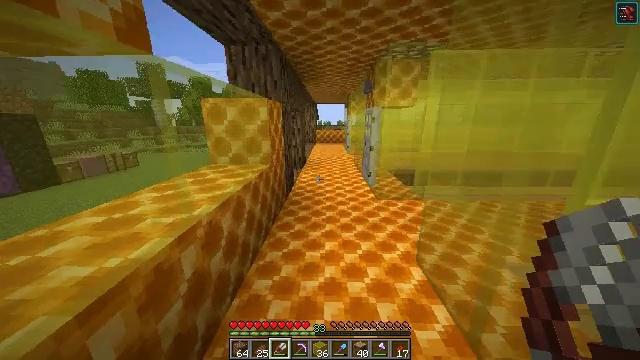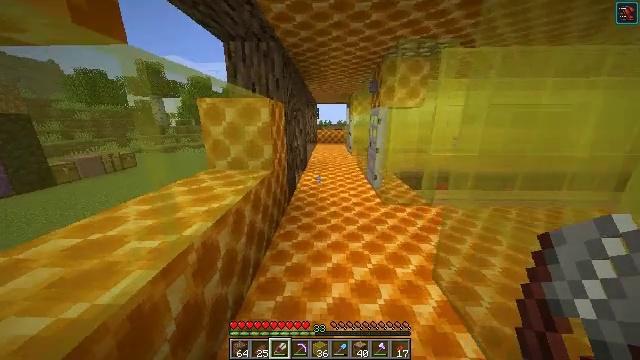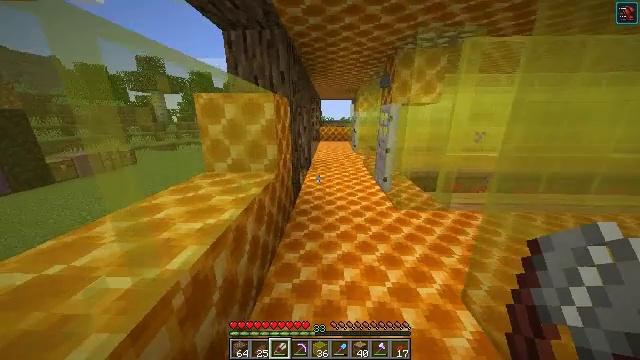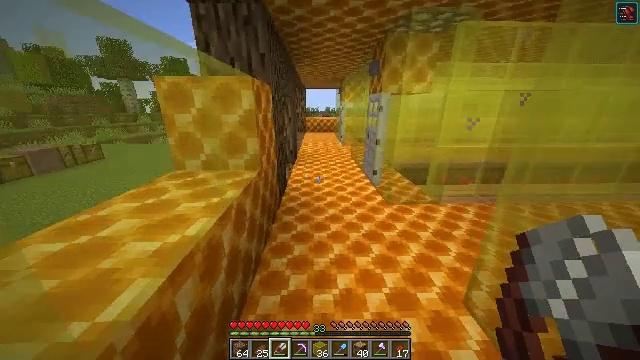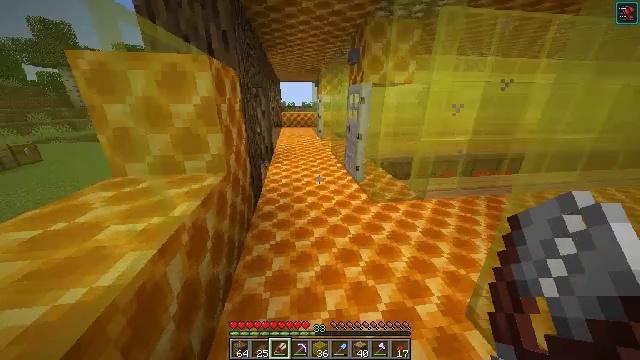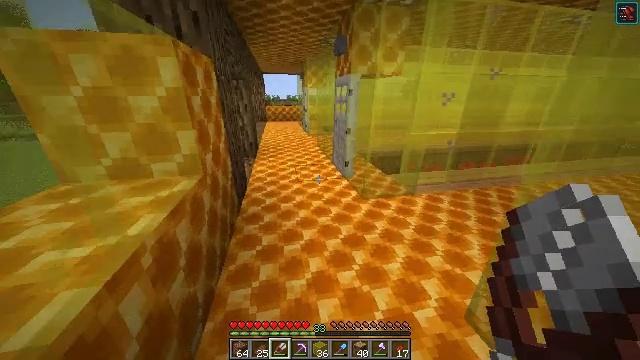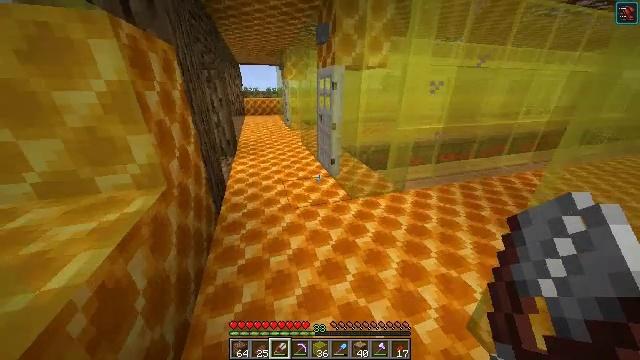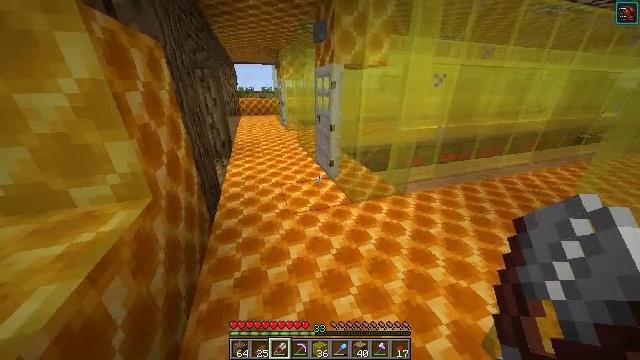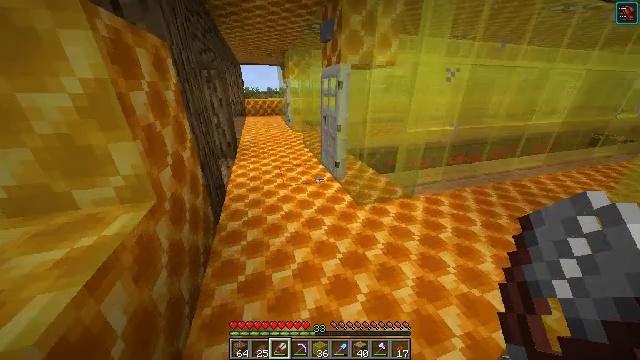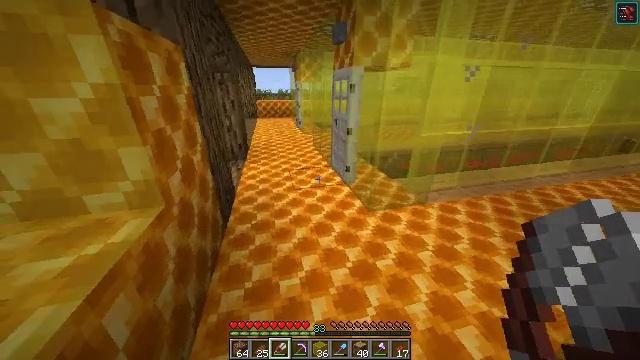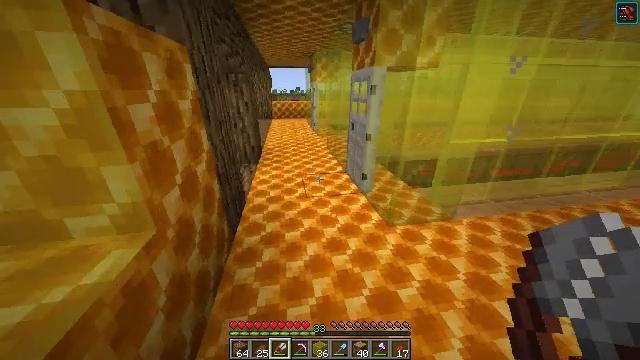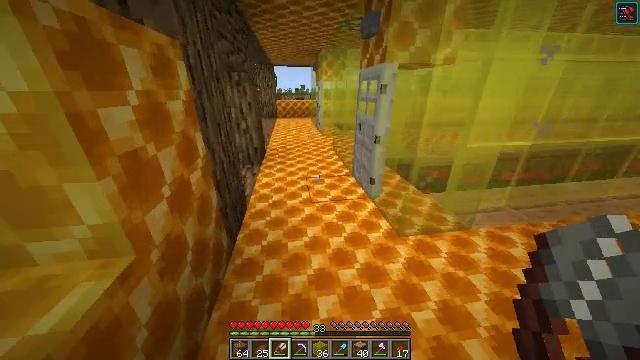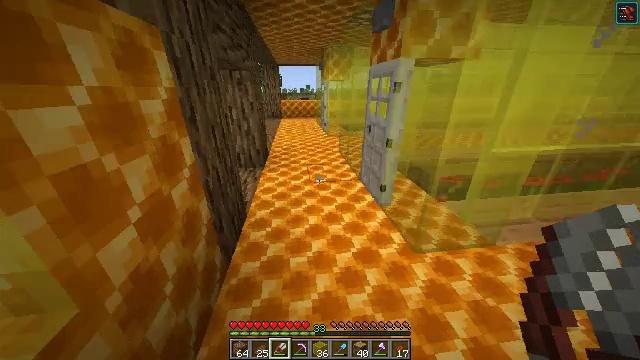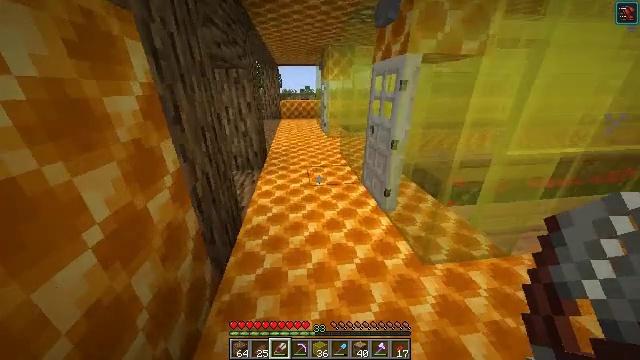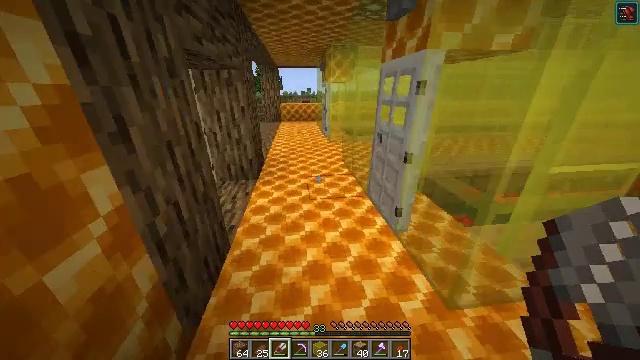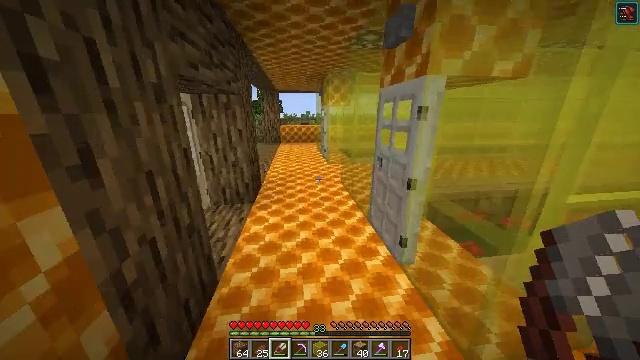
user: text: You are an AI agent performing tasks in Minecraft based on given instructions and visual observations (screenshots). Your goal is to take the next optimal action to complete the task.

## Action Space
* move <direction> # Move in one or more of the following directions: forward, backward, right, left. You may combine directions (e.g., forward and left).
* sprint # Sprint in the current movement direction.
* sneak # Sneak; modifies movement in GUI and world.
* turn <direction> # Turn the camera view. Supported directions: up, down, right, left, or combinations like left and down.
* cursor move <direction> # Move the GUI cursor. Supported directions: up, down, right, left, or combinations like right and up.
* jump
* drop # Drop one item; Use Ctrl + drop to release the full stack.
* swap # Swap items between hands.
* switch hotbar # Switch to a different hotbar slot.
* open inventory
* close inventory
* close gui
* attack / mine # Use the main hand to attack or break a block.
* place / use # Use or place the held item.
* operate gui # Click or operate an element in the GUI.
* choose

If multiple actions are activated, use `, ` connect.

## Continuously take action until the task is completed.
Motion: motion action
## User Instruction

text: Use 4 honeycombs to craft a honeycomb block.
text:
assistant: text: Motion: move forward and move left, attack / mine
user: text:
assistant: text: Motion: move forward, attack / mine
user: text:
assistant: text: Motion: move forward, turn right and down, attack / mine
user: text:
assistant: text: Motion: move forward, turn right and down, attack / mine
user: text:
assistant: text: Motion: move forward, turn right and down, attack / mine
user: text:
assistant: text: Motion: turn right and down, attack / mine
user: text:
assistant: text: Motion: turn right, attack / mine
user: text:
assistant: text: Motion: turn left, attack / mine
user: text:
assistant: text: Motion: move forward, turn left, attack / mine
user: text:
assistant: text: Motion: move forward, turn left, attack / mine
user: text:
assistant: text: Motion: move forward, turn left, attack / mine
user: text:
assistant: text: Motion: move forward, turn left, attack / mine
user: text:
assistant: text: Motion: move forward, attack / mine
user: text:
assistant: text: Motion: move forward, attack / mine
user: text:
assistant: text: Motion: move forward, turn up, attack / mine
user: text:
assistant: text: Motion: move forward, turn up, attack / mine
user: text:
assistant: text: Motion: move forward, turn left and down, attack / mine
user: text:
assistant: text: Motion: move forward, turn left and down, attack / mine
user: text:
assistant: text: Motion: move forward and move right, turn left and down, attack / mine
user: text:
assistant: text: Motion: move forward and move right, turn left and up, attack / mine
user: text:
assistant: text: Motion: move forward and move right, turn left, attack / mine
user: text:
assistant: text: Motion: move forward and move right, turn left, attack / mine
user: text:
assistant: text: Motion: turn left, attack / mine
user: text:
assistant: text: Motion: turn left, attack / mine
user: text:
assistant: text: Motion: turn left, attack / mine
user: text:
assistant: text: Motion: turn left, attack / mine
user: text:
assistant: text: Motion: turn left, attack / mine
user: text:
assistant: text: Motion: turn left, attack / mine
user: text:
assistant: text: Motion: turn left, attack / mine
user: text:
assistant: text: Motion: attack / mine